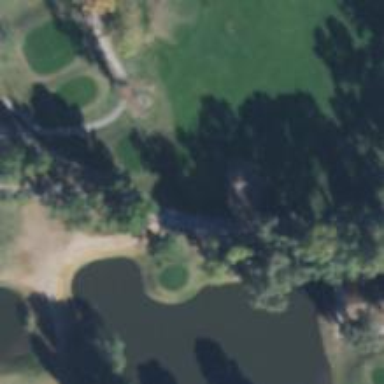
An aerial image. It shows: Path for both roads and golfers.